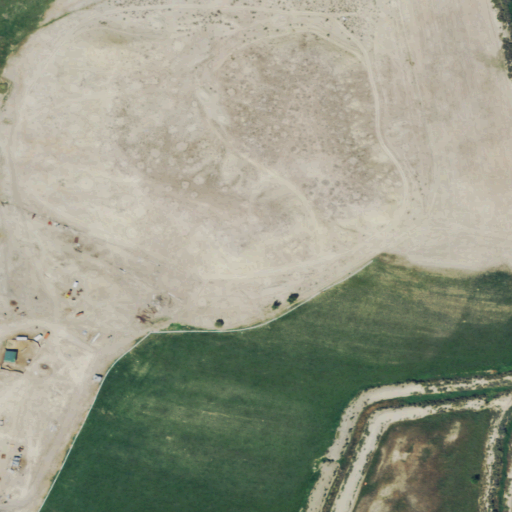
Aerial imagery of mountain in Colorado named East Mesa containing shrub, cultivated crops, pasture, barren land, and open development